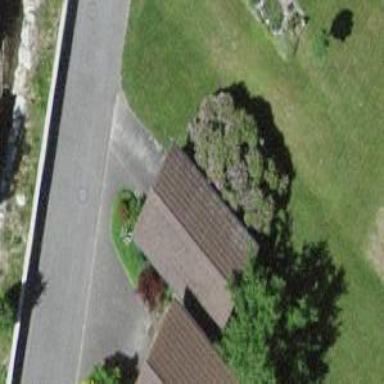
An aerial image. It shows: Garage.